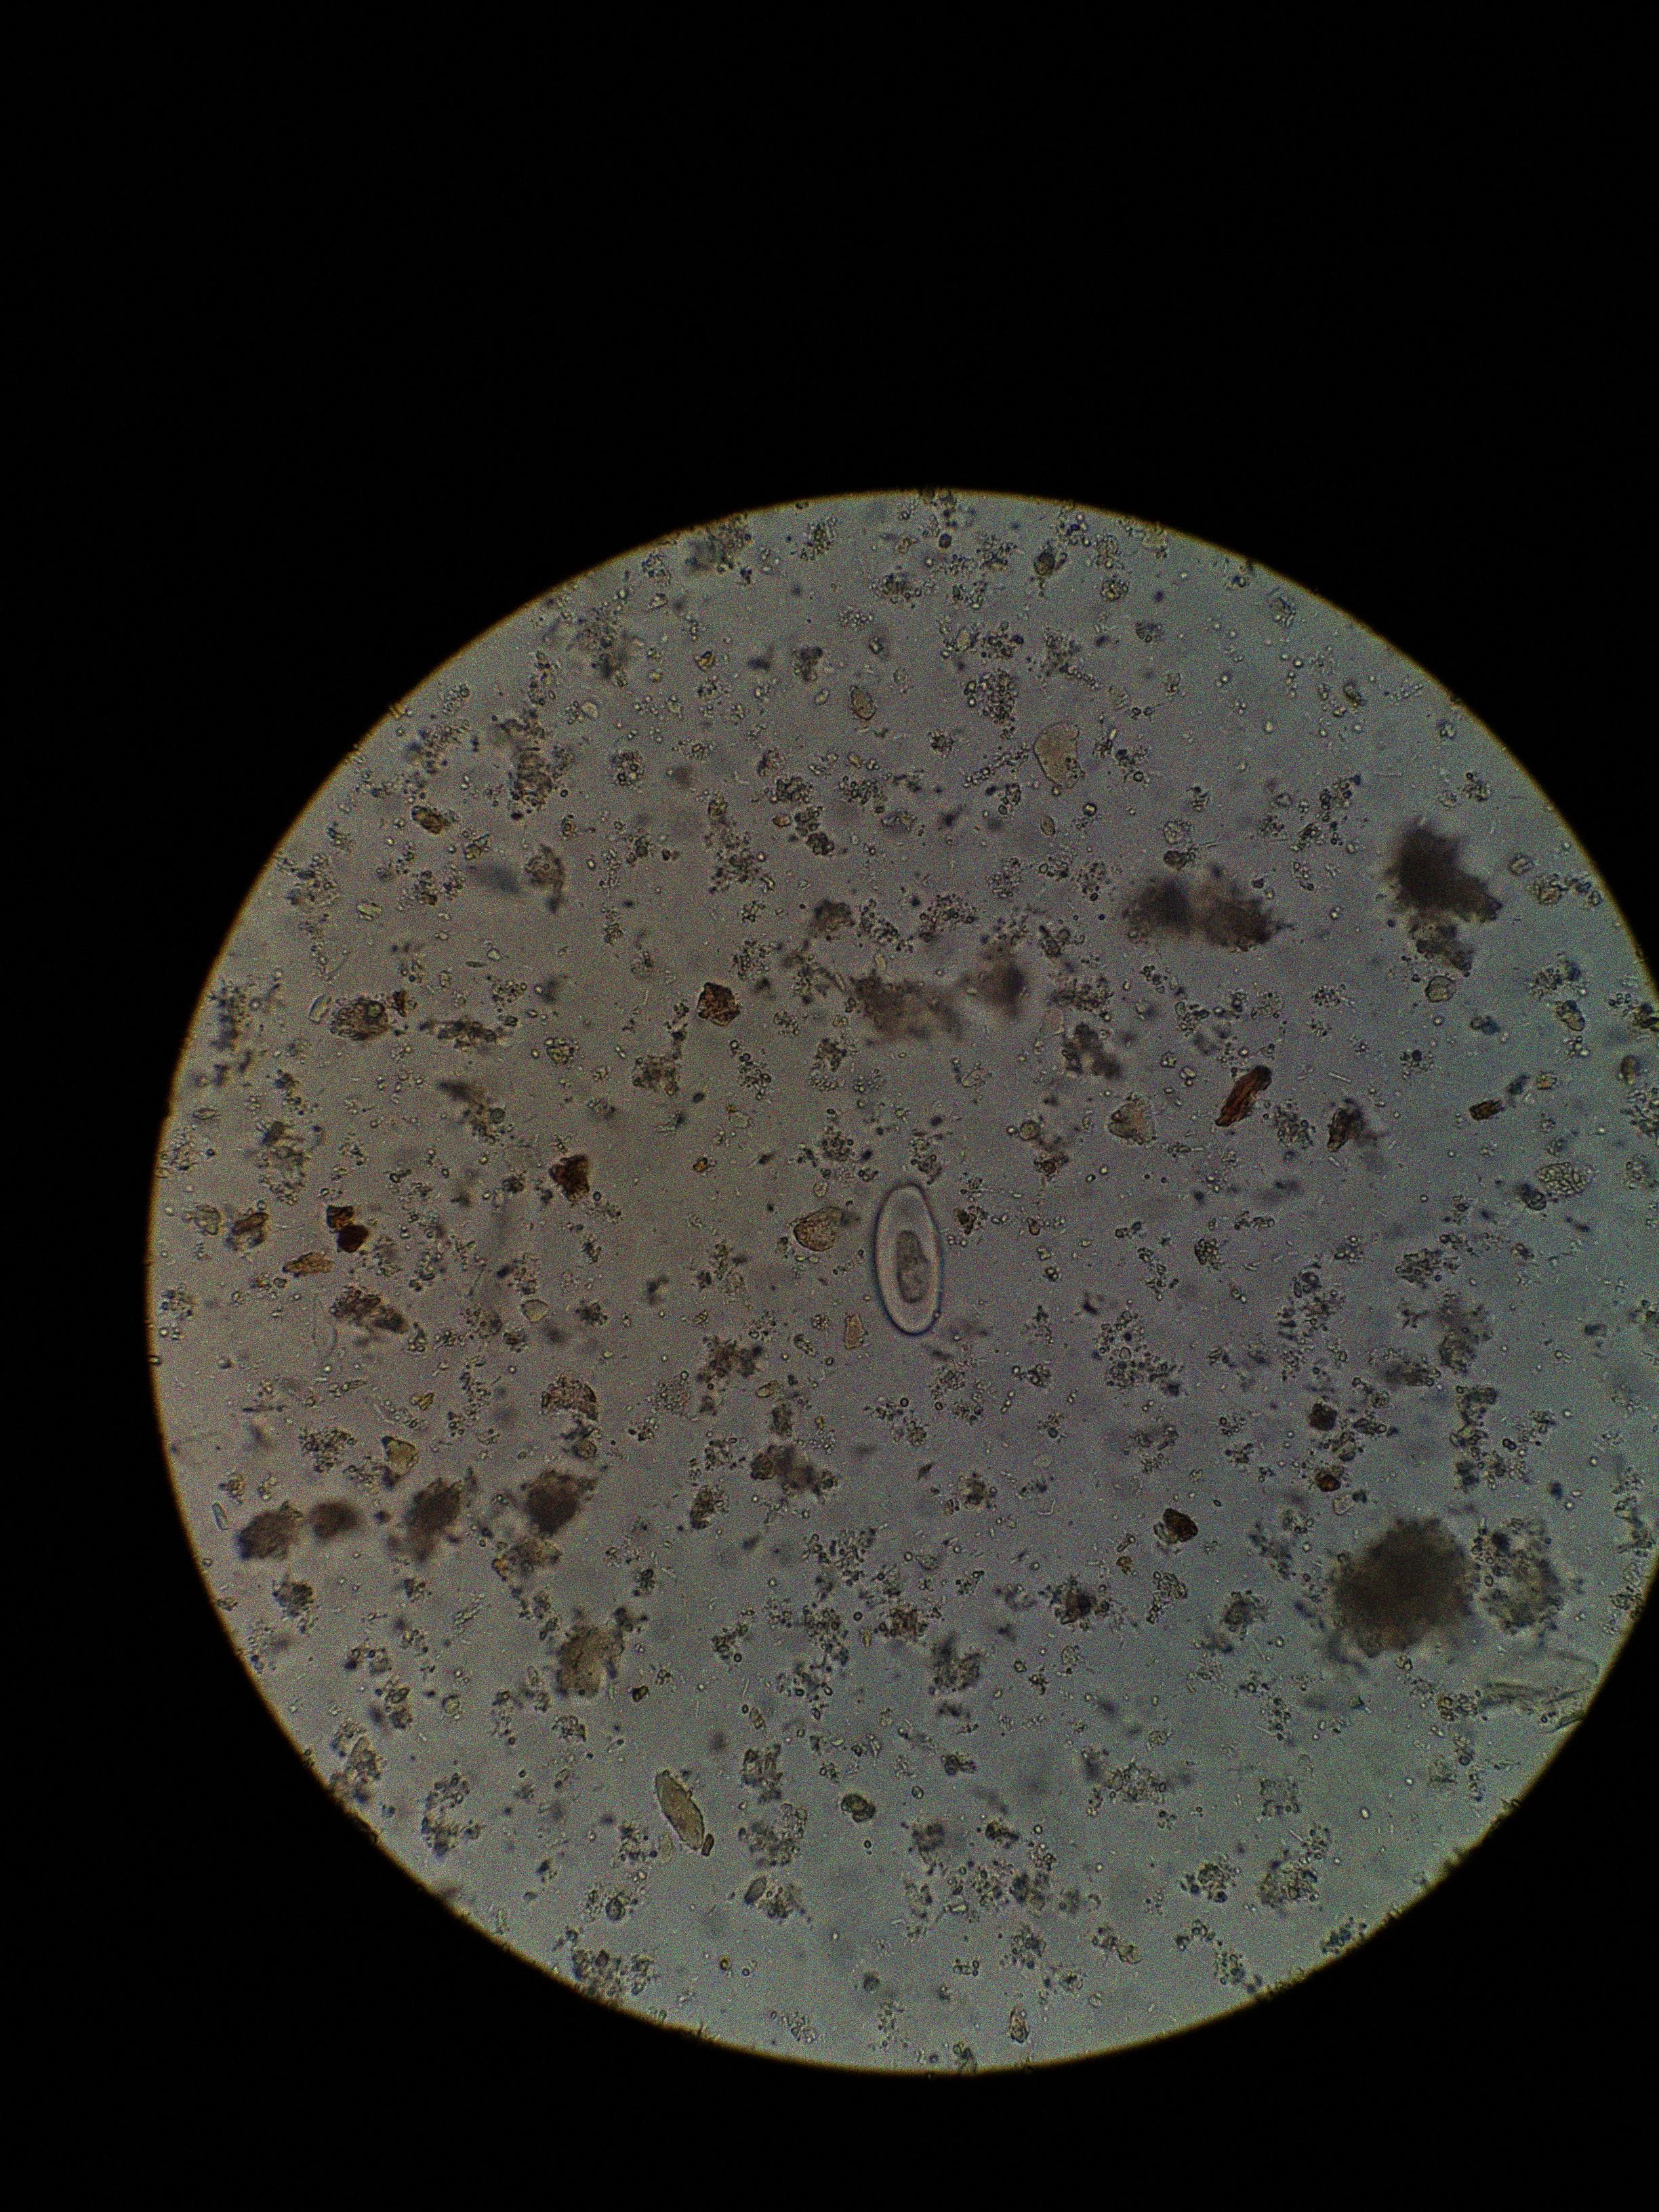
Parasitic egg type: Enterobius vermicularis